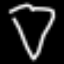
Label: diamond